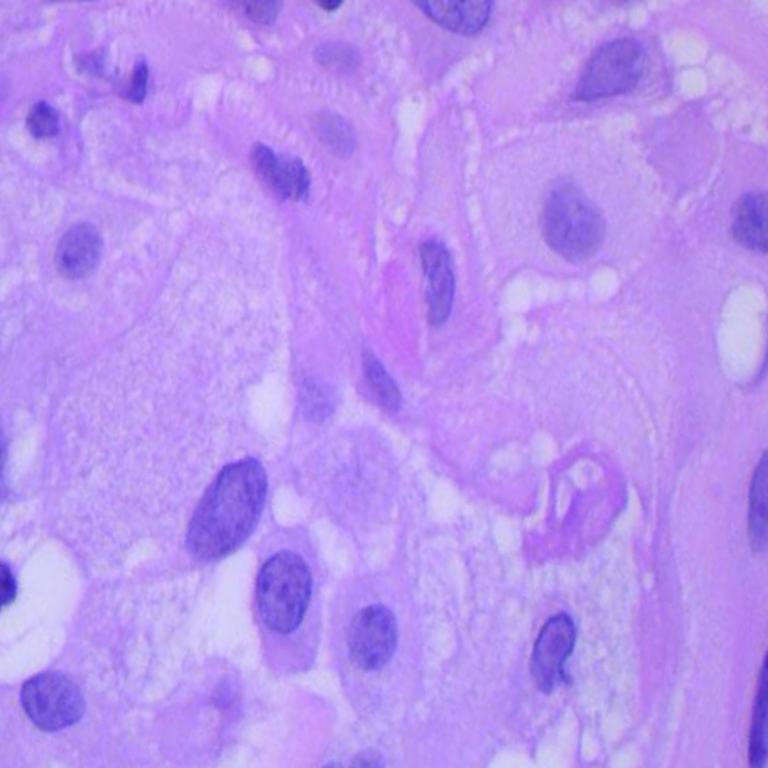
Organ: lung
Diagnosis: squamous carcinomas